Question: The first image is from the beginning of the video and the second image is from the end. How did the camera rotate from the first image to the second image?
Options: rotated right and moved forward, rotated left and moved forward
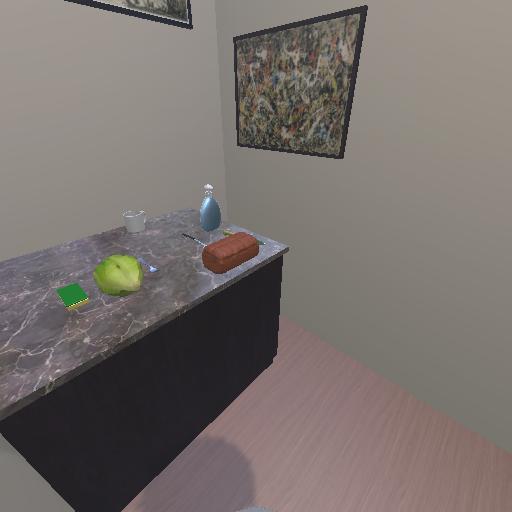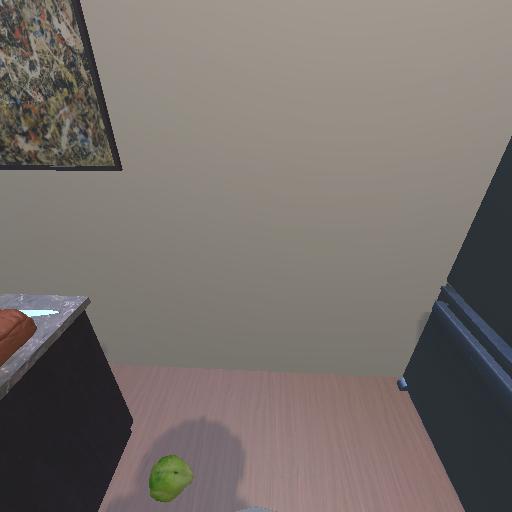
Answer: rotated right and moved forward